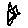
Label: star